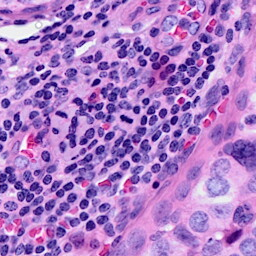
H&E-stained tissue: Breast